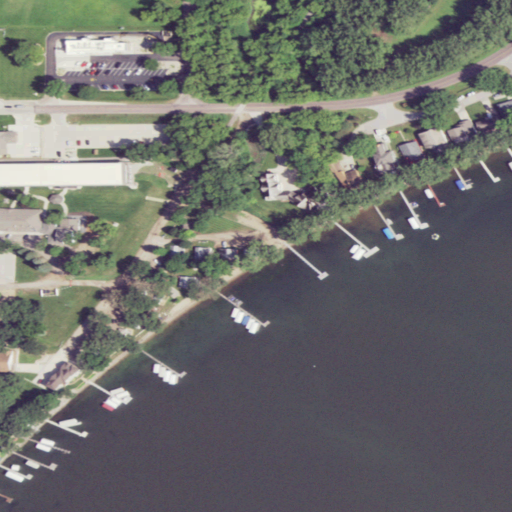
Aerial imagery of beach in Iowa named Brooks Beach containing open water, open development, low intensity development, medium intensity development, high intensity development, grassland, mixed forest, and pasture